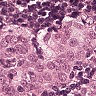
Metastatic tissue present: yes